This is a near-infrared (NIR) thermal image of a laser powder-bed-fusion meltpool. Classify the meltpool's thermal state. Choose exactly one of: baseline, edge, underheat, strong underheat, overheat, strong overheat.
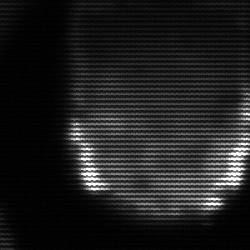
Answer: edge